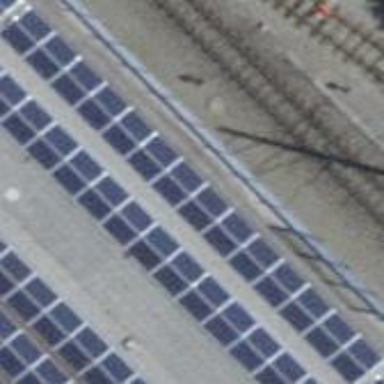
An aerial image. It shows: Solar power generator using photovoltaic panels.